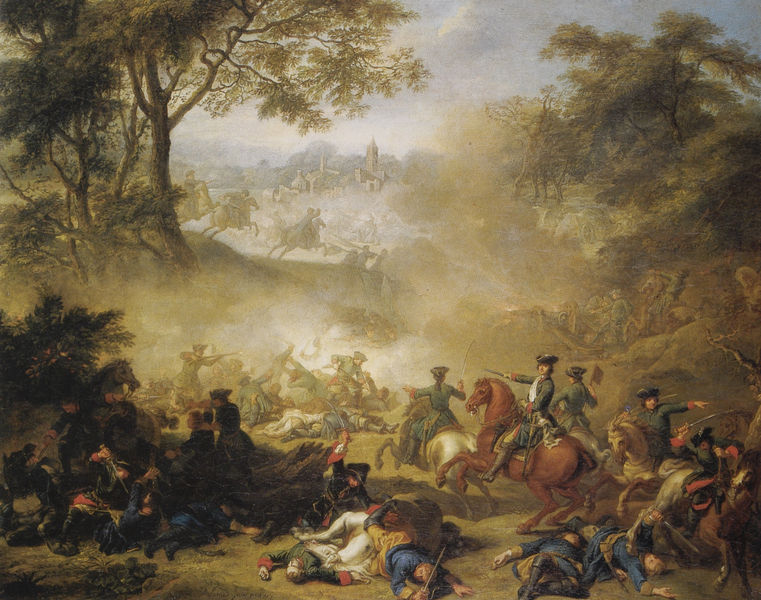
Titel: La Bataille de Poltava, Die Schlacht von Poltava
Künstler: Jean-Marc Nattier
Standort: Moskva
Institution: The Pushkin State Museum of Fine Arts
Schlagwörter: angriff, baum, blau, blätter, gemälde, himmel, kampf, laub, mann, schatten, weiß, wolken, bäume, fluss, frauen, gelb, grün, kirchturm, landschaft, menschen, stadt, braun, frankreich, hintergrund, hüte, licht, männer, schwarz, ausblick, gras, haus, rot, weg, wiese, wolke, mord, tod, tot, toter, bild, ast, erde, feld, häuser, hügel, gebüsch, kirche, rauch, boden, wald, kinder, pferd, pferde, reiter, turm, deutschland, reiten, ritt, sattel, zügel, liegen, fahne, dorf, dunst, nebel, schlucht, franzosen, krieg, querformat, schlacht, historienbild, könig, soldaten, kanone, burg, türme, lichtung, schwert, schwerter, säbel, uniform, uniformen, waffen, überfall, gemetzel, leichen, soldat, tote, waffe, getümmel, bedrohlich, staub, degen, dreispitz, stiefel, heer, jagd, schimmel, sieg, bildniss, schein, gewehr, kavallerie, ross, springen, niederlage, dolch, eroberung, krieger, general, siedlung, feldherr, treibjagd, speer, speere, gewehre, gefallene, schlachtross, sieger, offiziere, schlachtfeld, oberst, pistole, schuss, verteidigung, pulverdampf, kuhle, kommandant, pderde, reiterei, wieß, pfeerde, geweht, lagernd, kamof, ermordete, sodaten, unschlacht, pgerde, bedrohich, unformen, landsschaft, unifirmen, deutshland